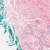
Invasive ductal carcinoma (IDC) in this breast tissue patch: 0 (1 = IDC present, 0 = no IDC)